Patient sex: F
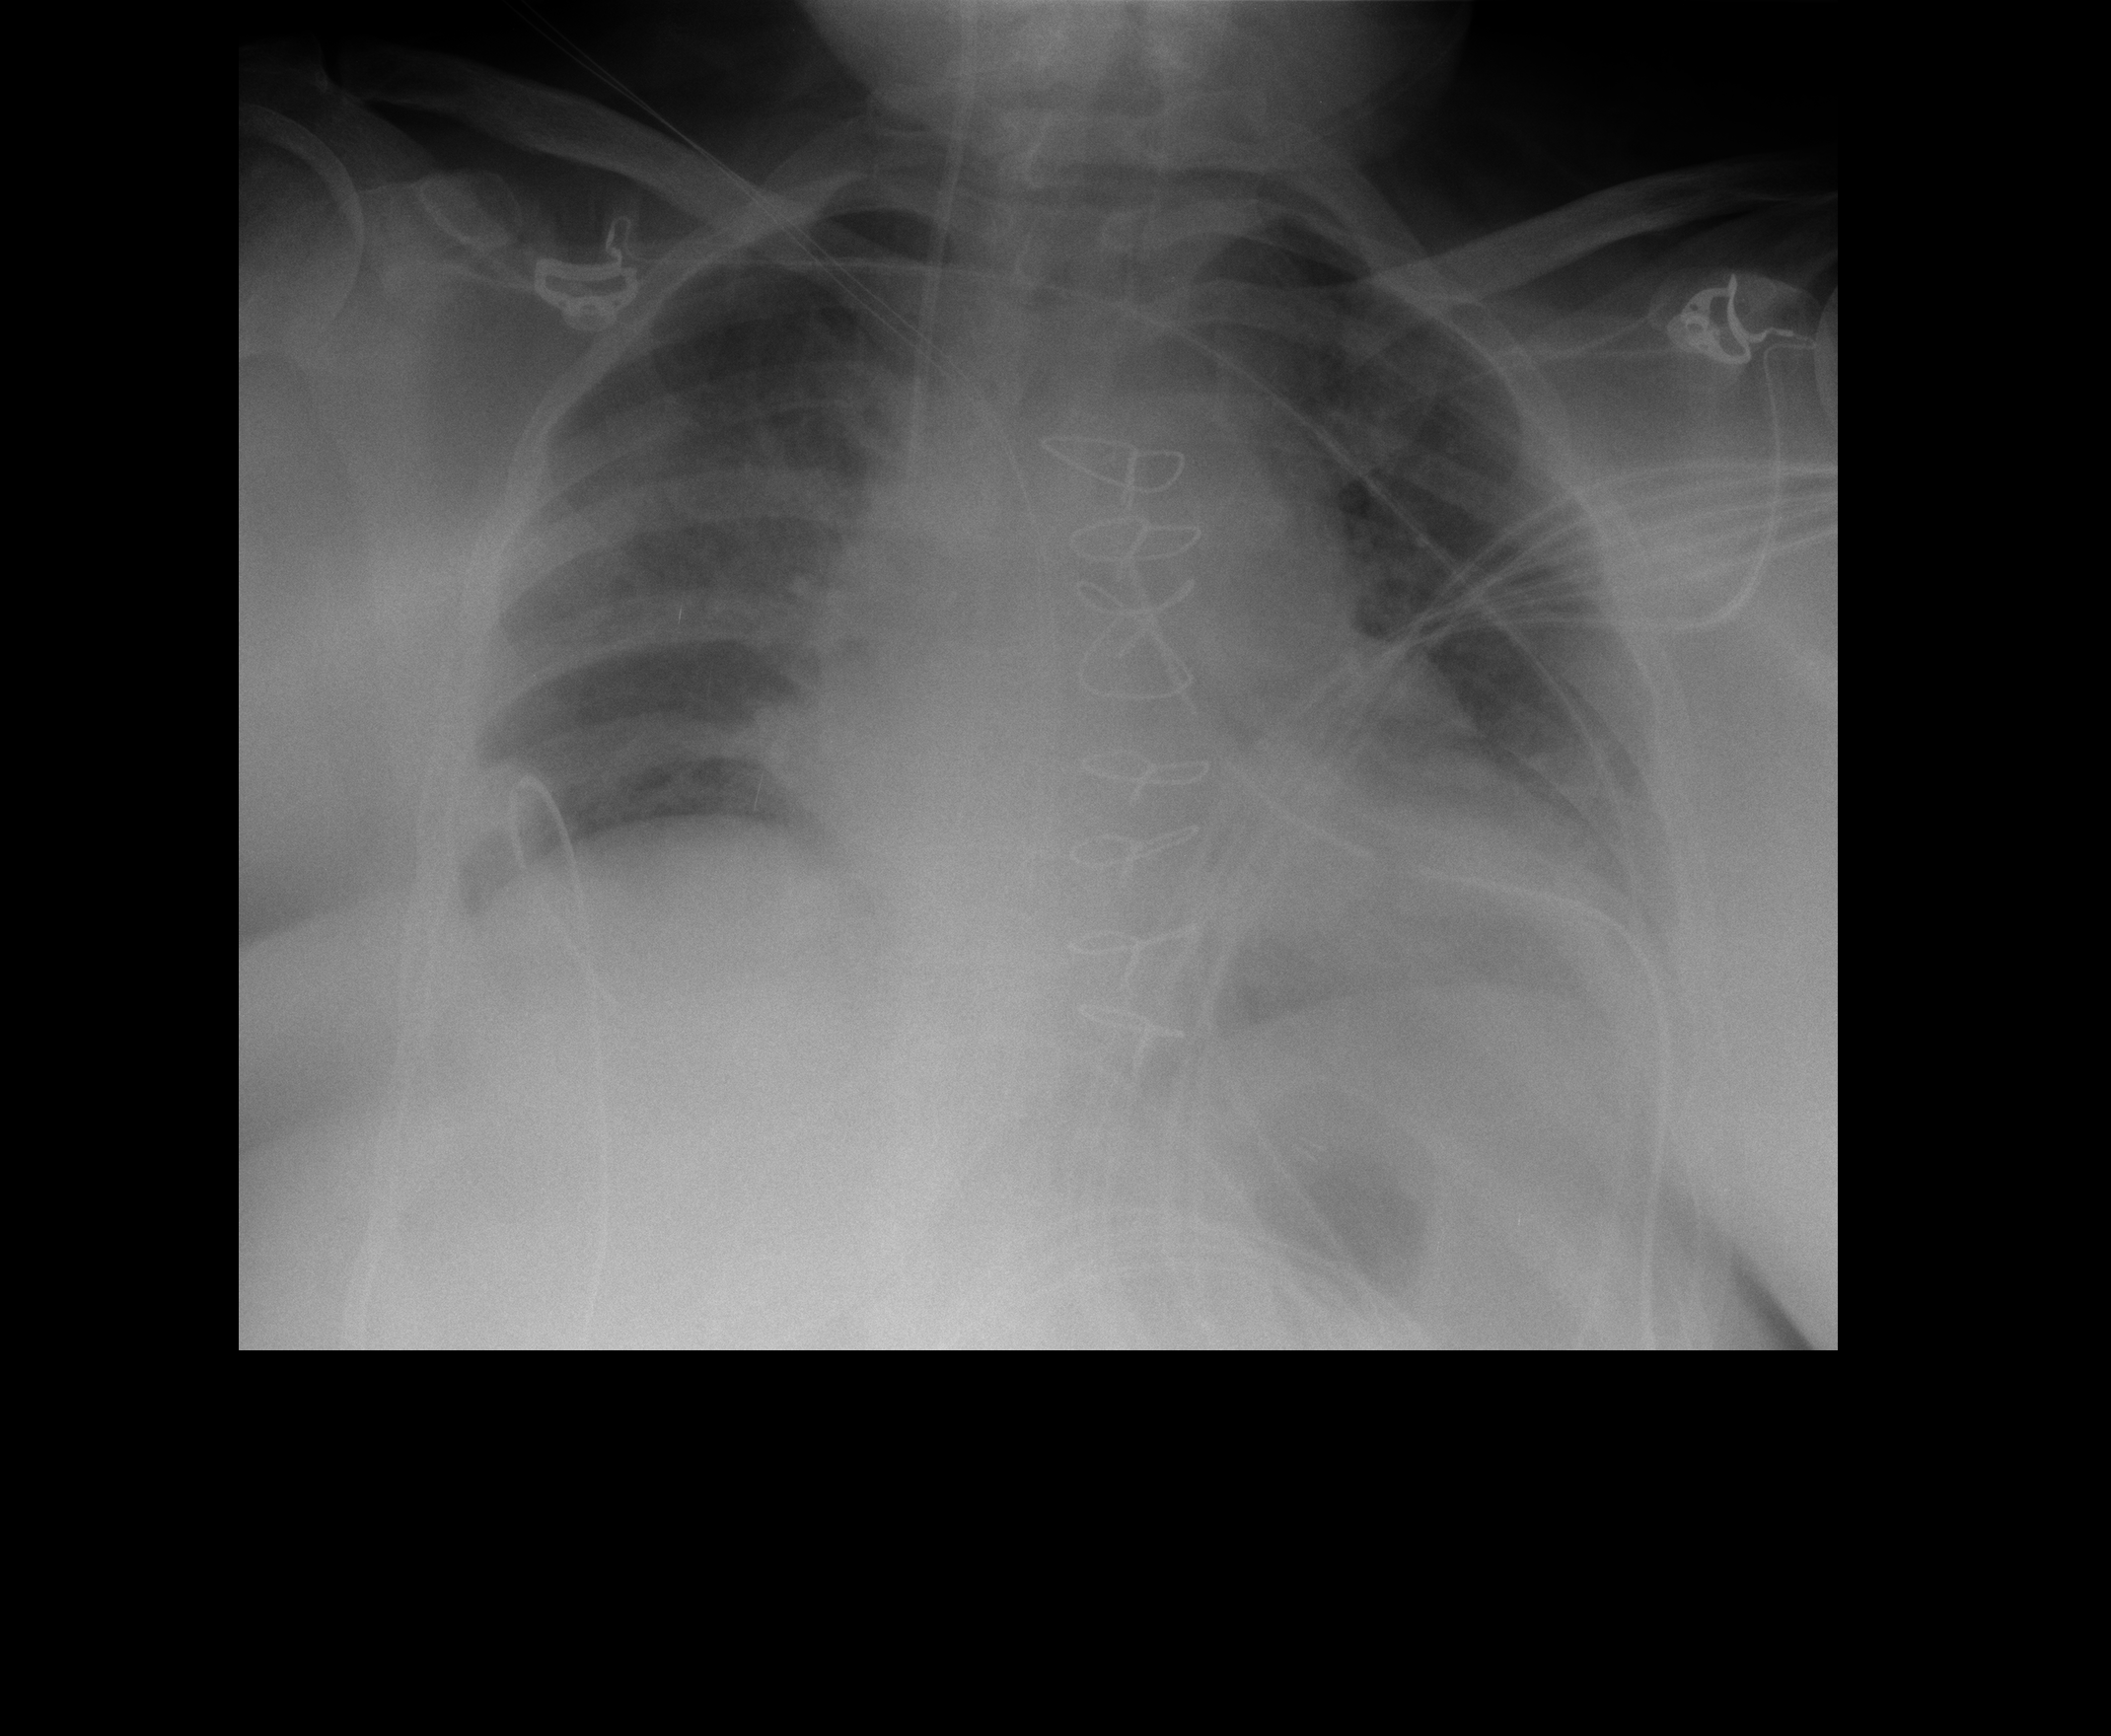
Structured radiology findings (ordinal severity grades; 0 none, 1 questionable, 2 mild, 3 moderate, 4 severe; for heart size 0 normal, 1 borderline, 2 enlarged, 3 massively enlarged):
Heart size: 2
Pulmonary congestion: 2
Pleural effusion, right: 1
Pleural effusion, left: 2
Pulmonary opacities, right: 1
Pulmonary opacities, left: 0
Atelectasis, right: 0
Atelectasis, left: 2